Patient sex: F
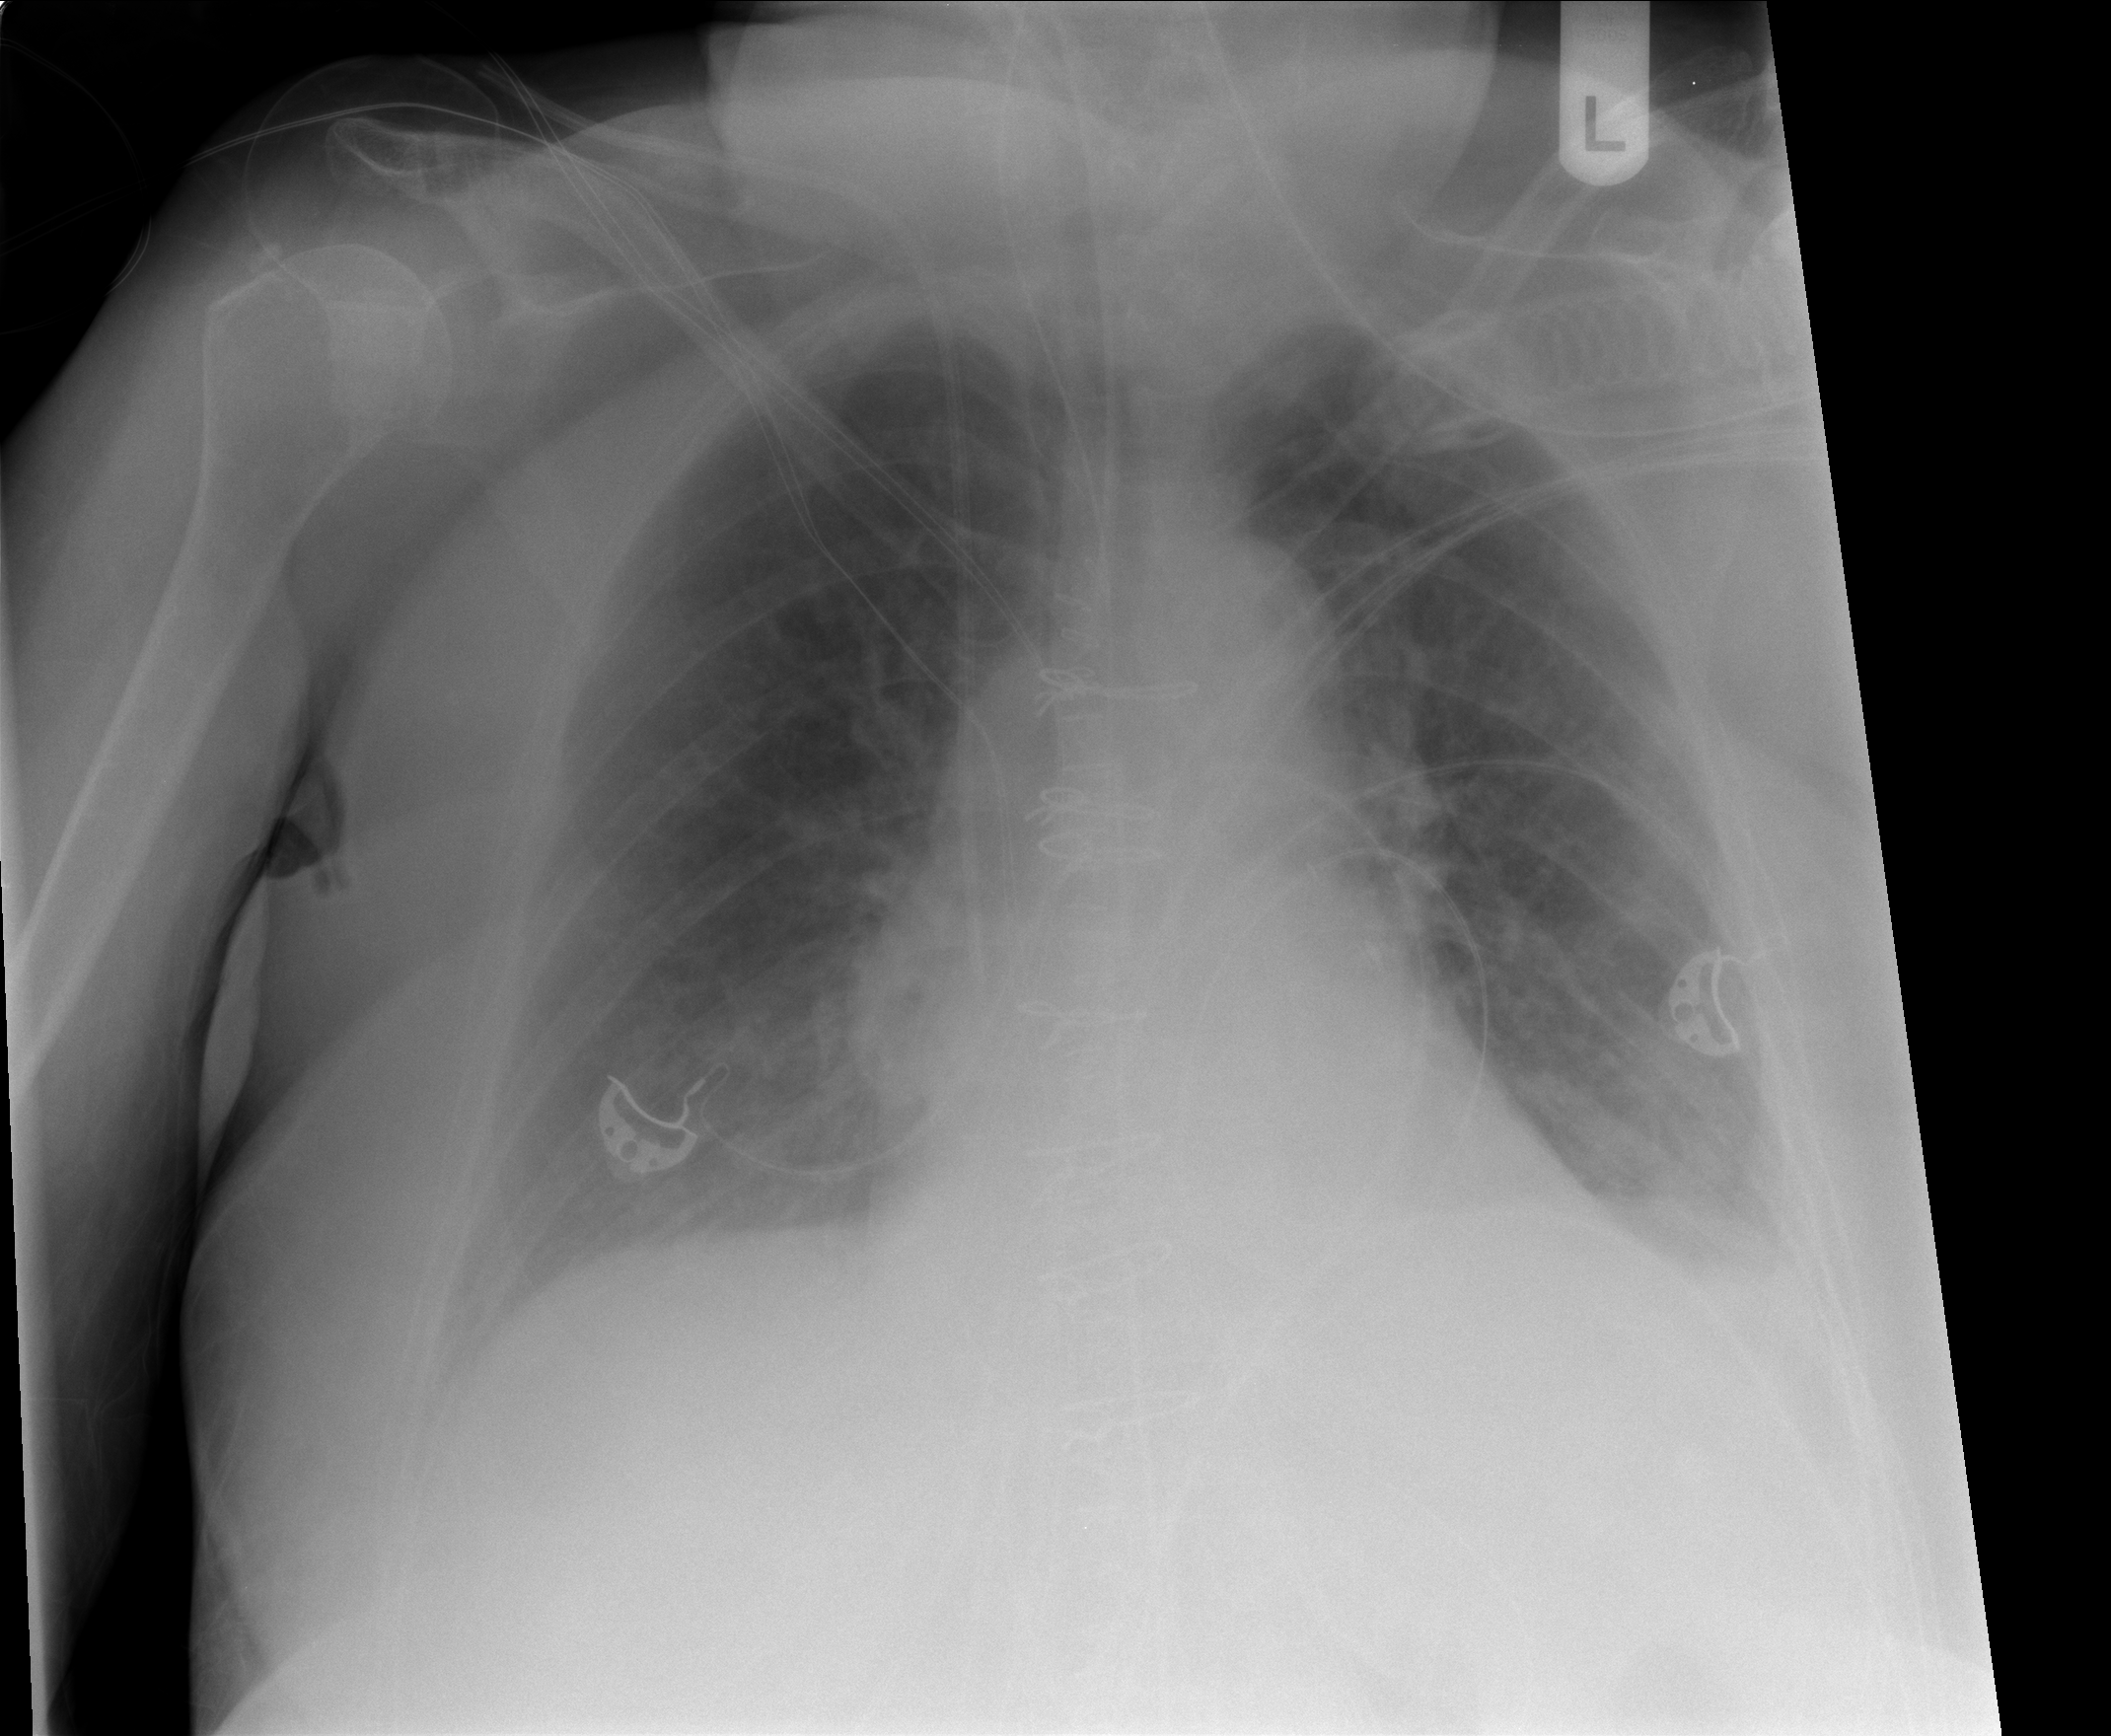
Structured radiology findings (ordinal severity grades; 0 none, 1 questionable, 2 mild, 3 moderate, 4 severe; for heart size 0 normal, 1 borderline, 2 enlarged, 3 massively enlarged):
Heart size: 2
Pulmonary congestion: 2
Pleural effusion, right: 0
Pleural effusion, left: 1
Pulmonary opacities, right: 0
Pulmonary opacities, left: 0
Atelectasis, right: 1
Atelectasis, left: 2